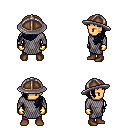
a pixel art fantasy rpg character, male body template, human, tanned skin, chain mail, magenta pants, raven left-swept hairstyle, chain helm, gold gloves, brown shoes, four views (front, back, left, right), 2x2 character sprite sheet, small pixel art, hard edges, no anti-aliasing